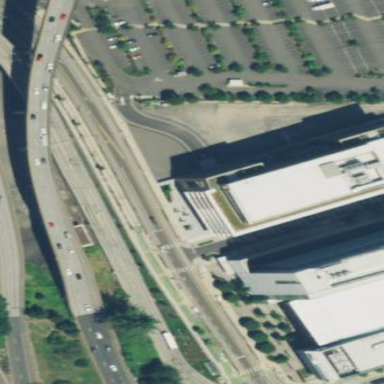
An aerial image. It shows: Building with white roof and gray exterior.